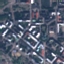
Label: Residential